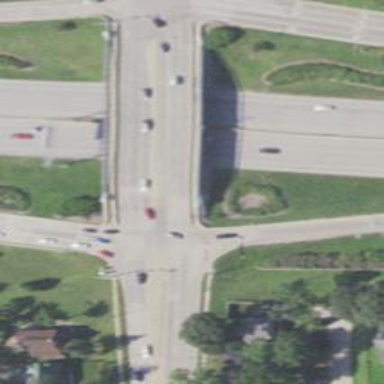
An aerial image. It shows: Primary highway bridge.